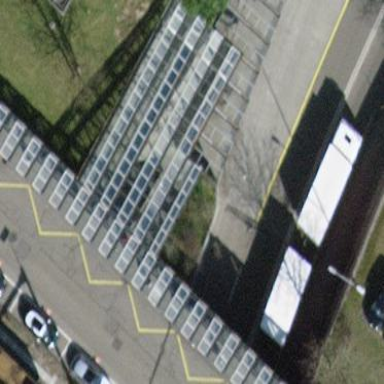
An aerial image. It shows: Shelter for public transport with glass roof.